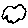
Label: cloud